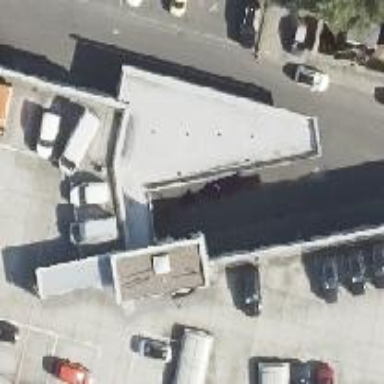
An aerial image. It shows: View of roof of building.